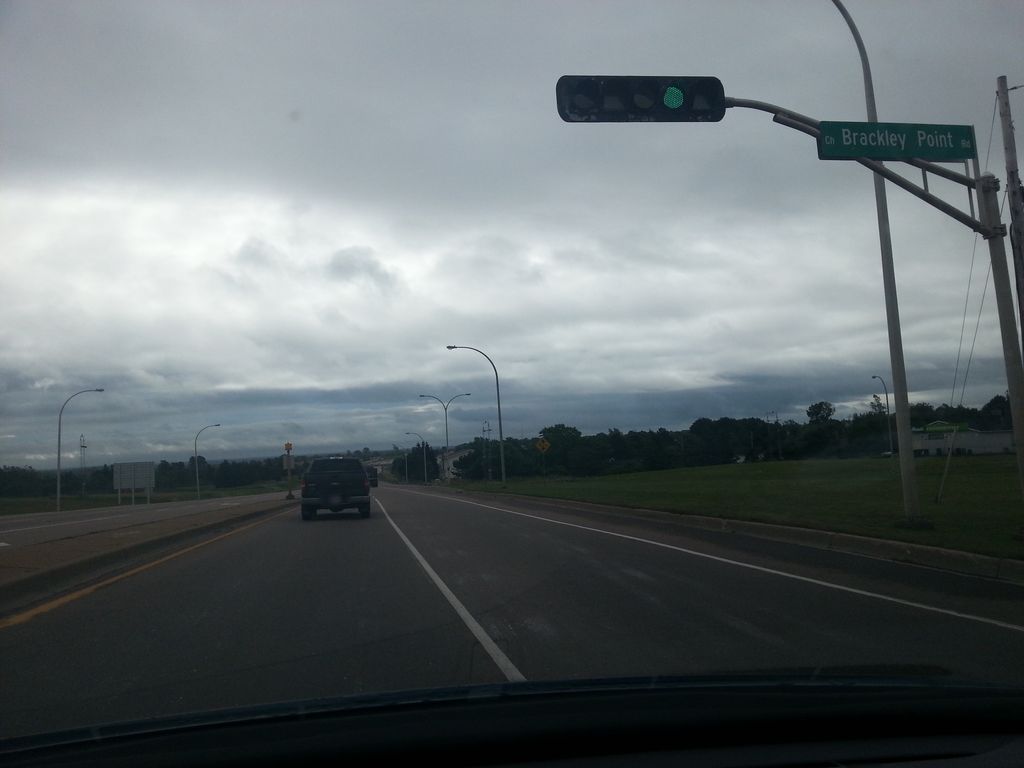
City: charlottetown